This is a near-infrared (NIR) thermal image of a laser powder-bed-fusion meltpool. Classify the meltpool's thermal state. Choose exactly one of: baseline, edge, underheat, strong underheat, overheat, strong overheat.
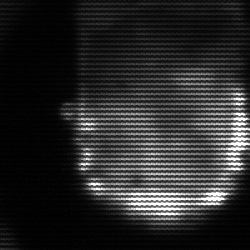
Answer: baseline